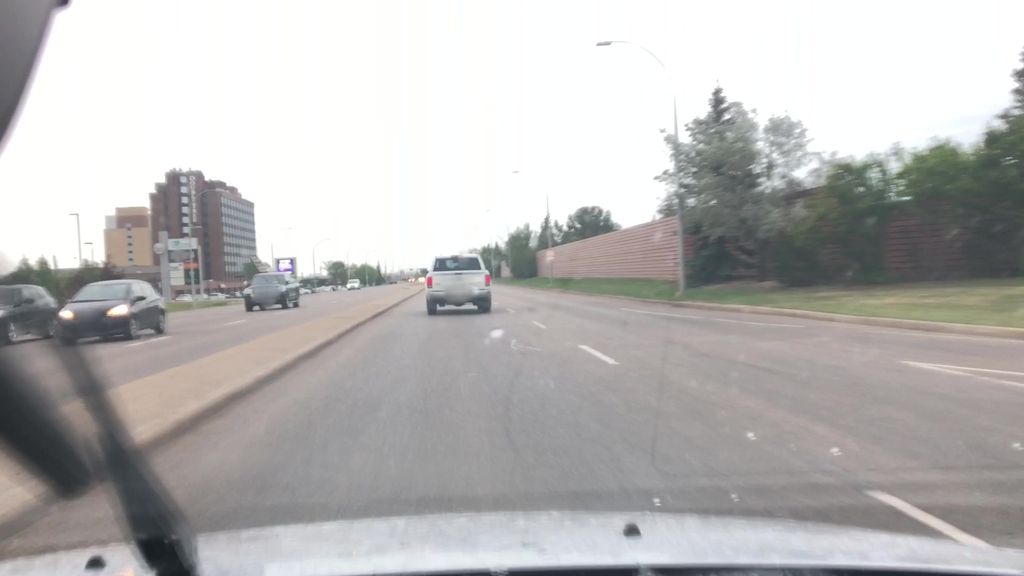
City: edmonton